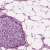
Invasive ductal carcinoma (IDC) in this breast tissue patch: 1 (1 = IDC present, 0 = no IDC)